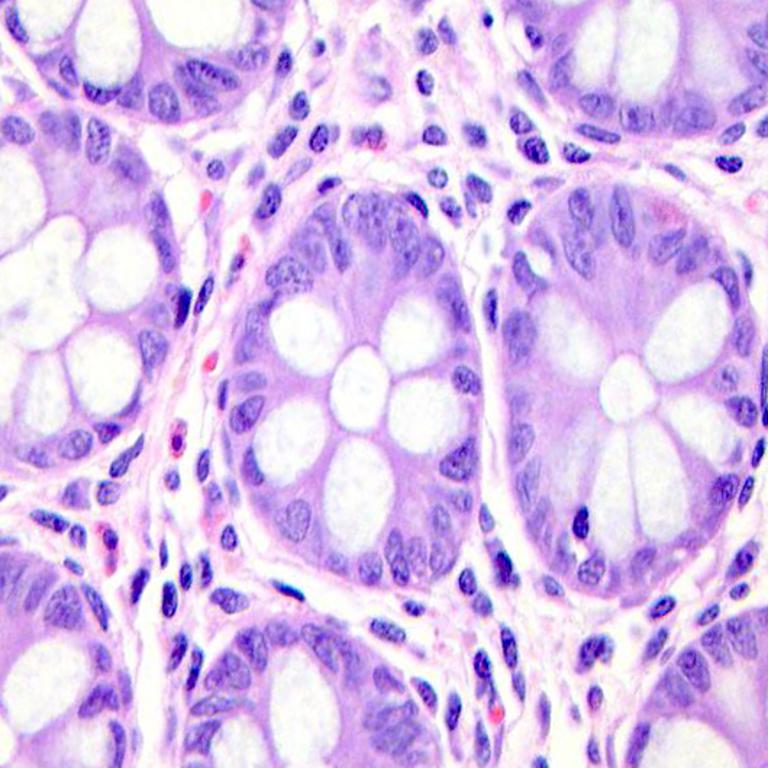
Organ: colon
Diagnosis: benign